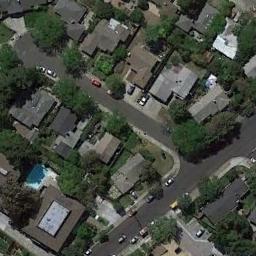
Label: medium_residential